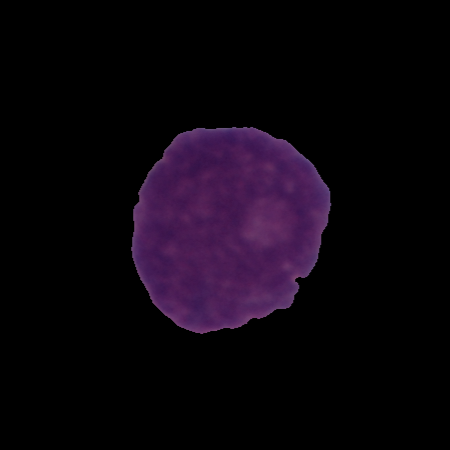
Label: cancer